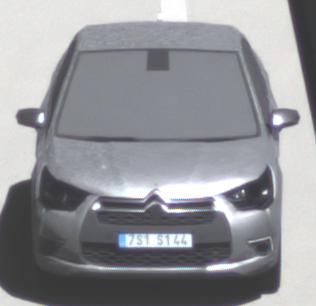
Make: Citroen
Model: DS 4 VTi 120
Detailed model: DS 4
Model produced from: 2011/05
Model produced until: 2015/01
Doors: 5
Color: white
Road condition: dry road
Daytime: midday
Contrast: high contrast